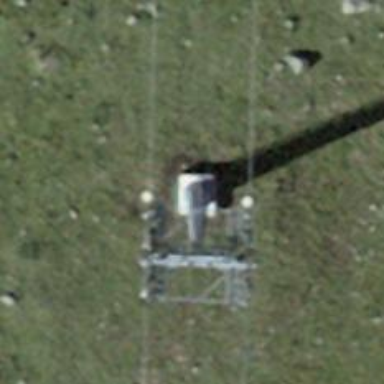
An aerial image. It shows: Pylon for aerialway.